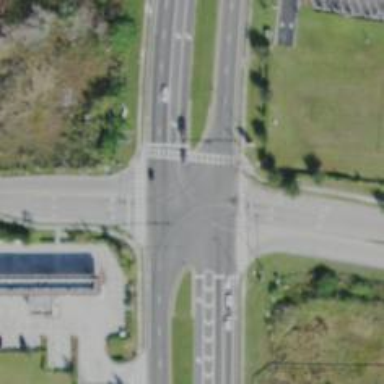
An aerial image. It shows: Crossing road.